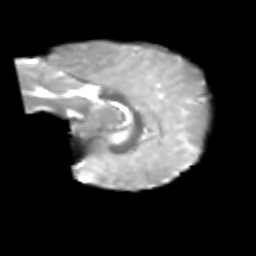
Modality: T2w
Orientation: sagittal
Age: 7
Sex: male
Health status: healthy